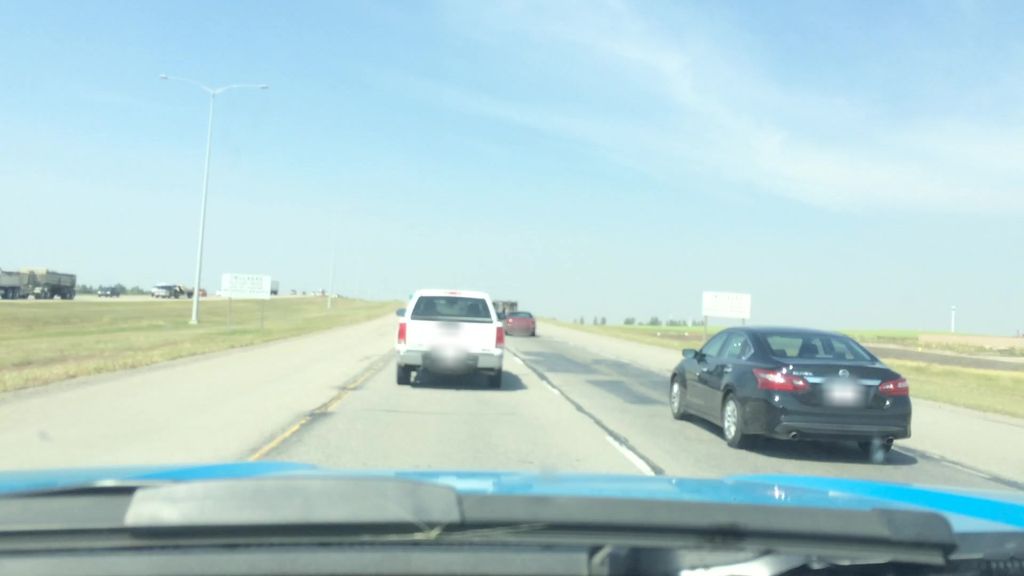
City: calgary